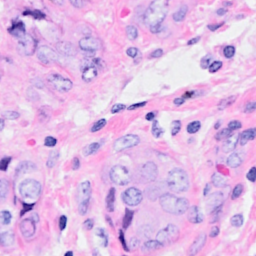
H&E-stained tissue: Breast